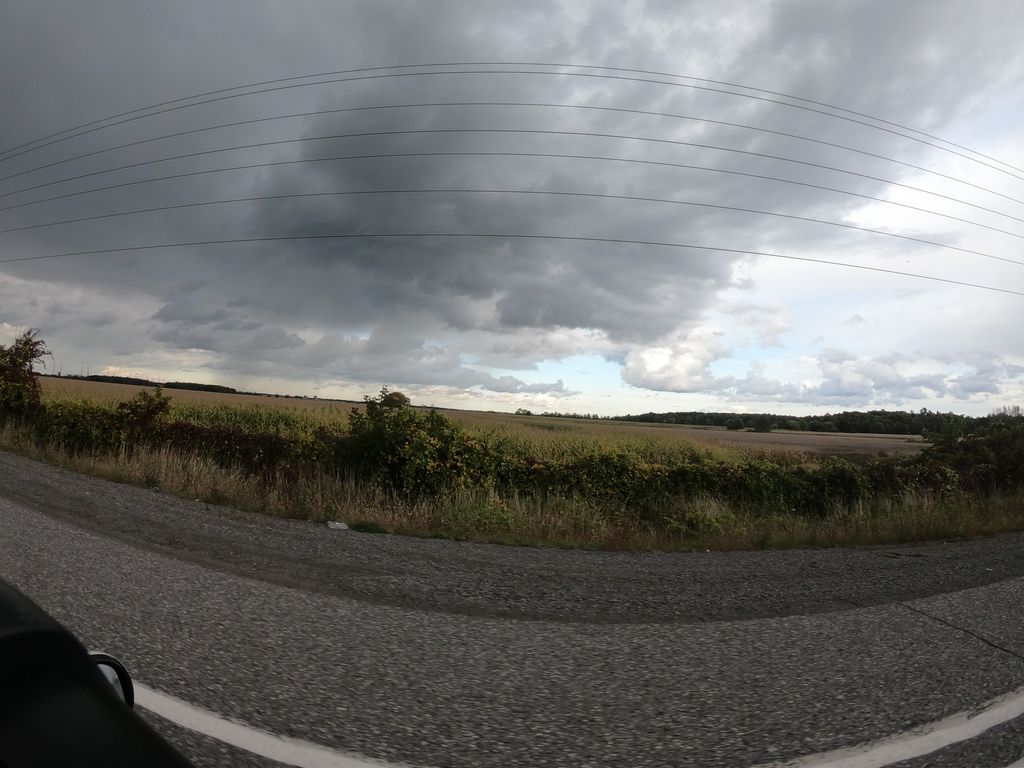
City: ottawa-gatineau